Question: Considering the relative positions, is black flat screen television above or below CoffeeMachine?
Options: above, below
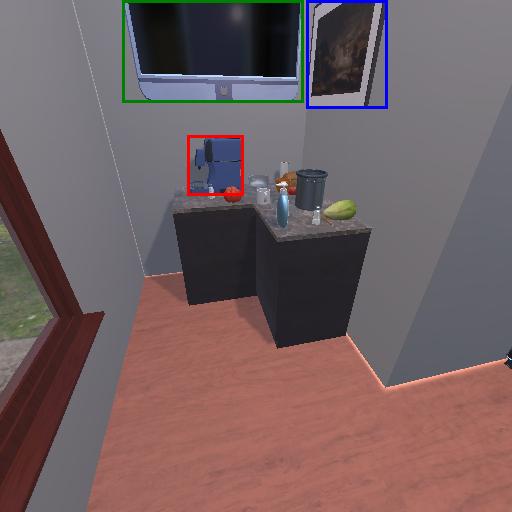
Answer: above